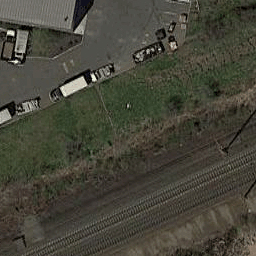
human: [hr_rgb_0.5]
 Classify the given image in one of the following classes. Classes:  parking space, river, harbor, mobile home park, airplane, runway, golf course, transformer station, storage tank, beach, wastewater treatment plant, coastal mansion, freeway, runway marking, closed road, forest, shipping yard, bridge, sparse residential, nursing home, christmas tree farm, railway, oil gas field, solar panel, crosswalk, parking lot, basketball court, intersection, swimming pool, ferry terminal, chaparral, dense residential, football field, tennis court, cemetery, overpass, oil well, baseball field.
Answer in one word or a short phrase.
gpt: railway